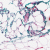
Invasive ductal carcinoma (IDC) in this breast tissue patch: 0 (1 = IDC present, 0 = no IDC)